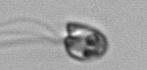
Label: flagellate_morphotype1